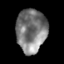
Tissue: skin
Cell type: Epithelial cells
Senescence score: 0.2836
Nuclear area (px): 1280
Mean DAPI intensity: 124.285